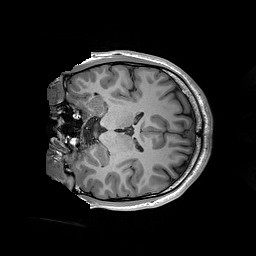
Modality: T1w
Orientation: coronal
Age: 28
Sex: male
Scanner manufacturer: siemens
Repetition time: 2.2 s
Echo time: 0.00244 s